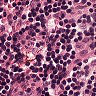
Metastatic tissue present: no